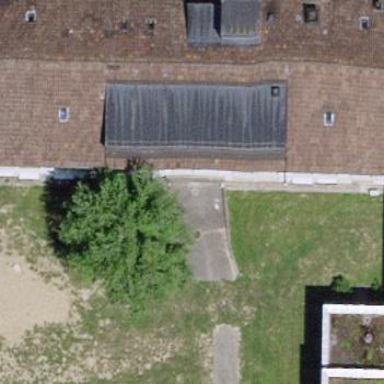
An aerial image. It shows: Hospital building.